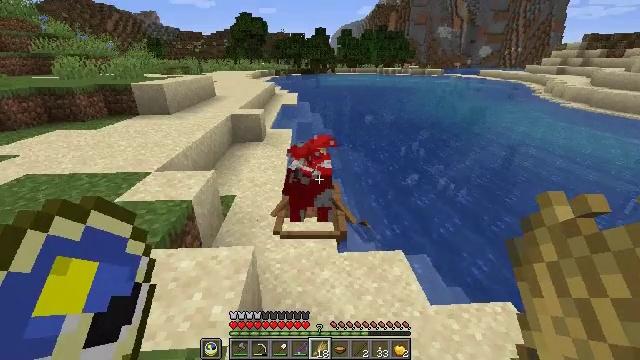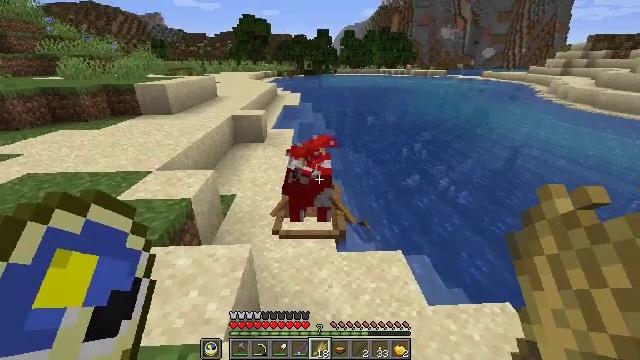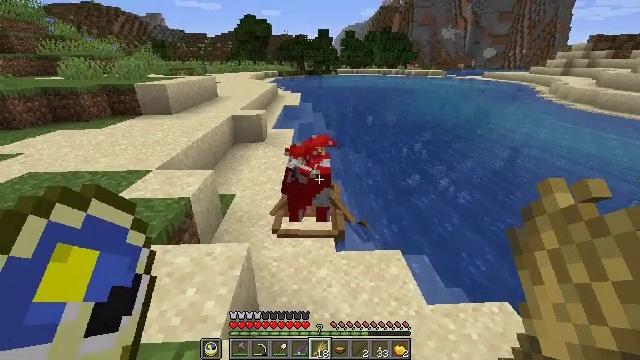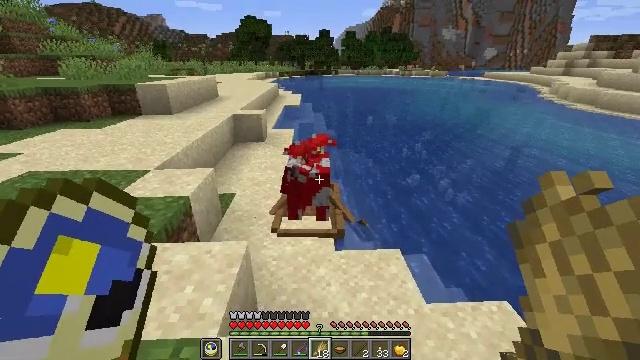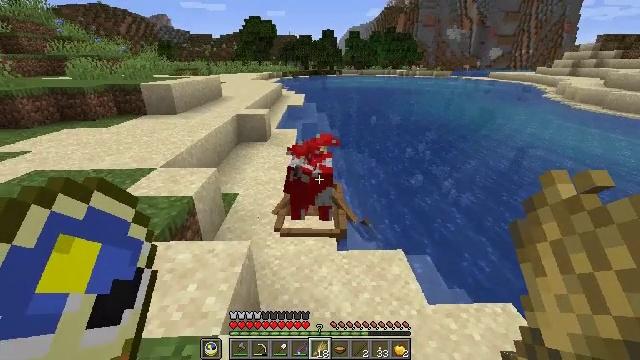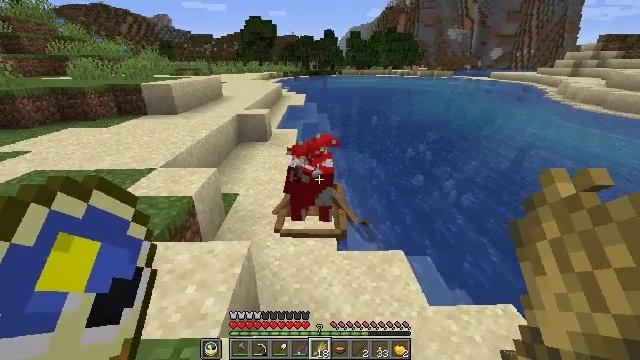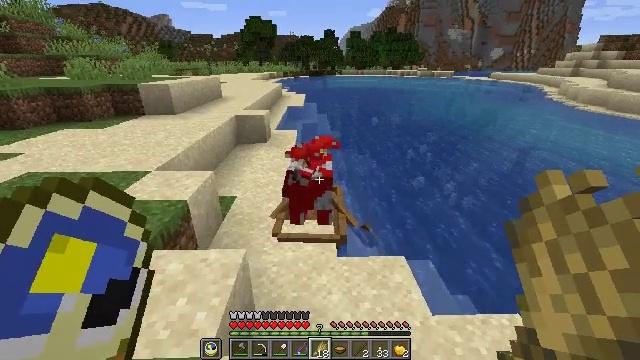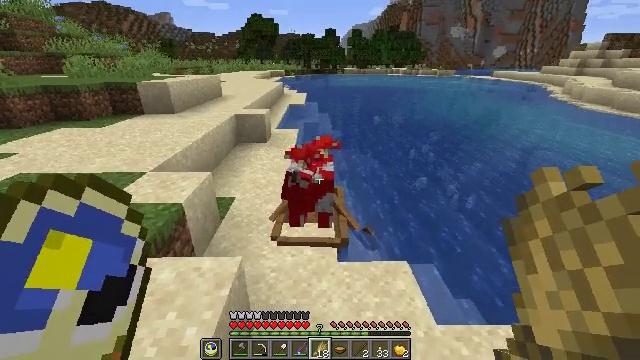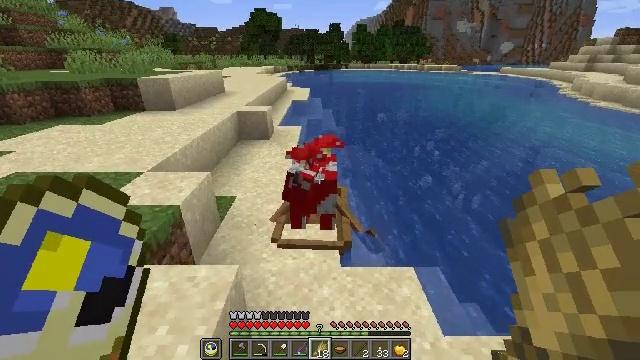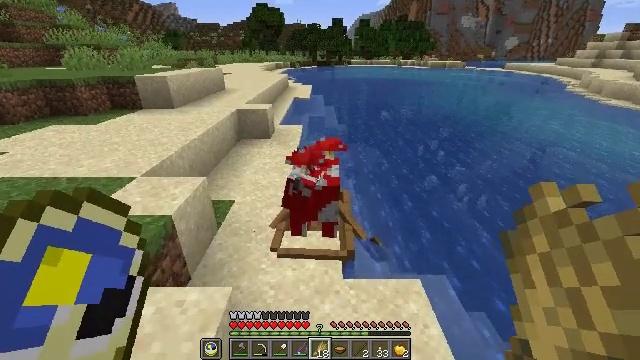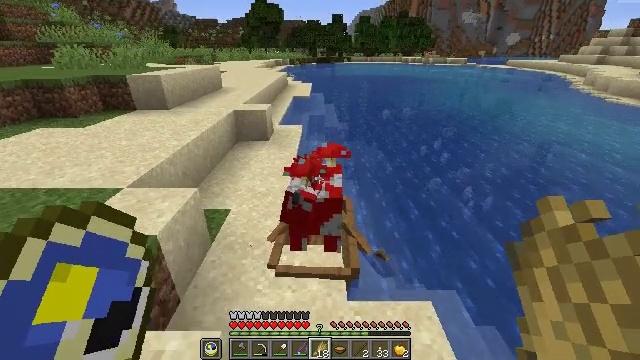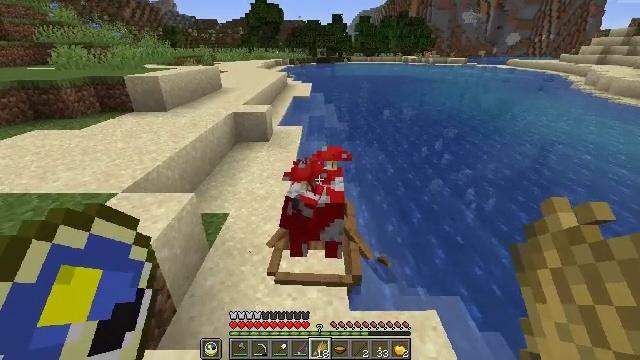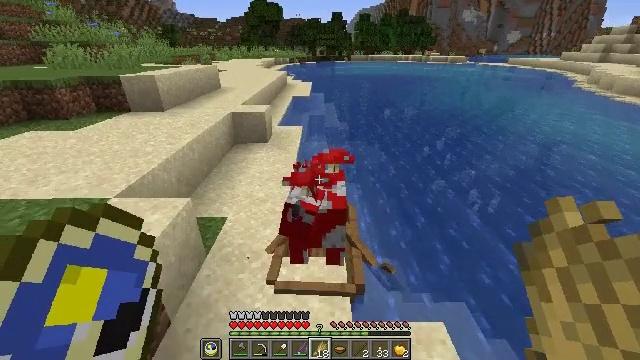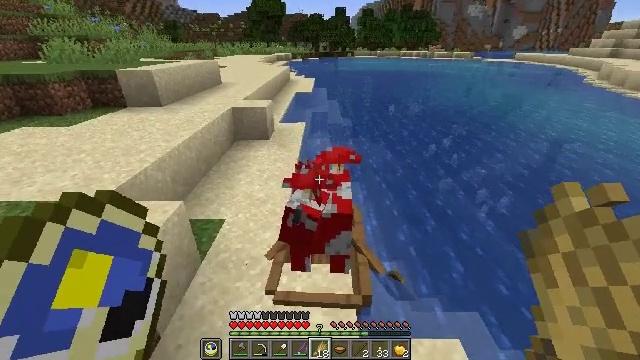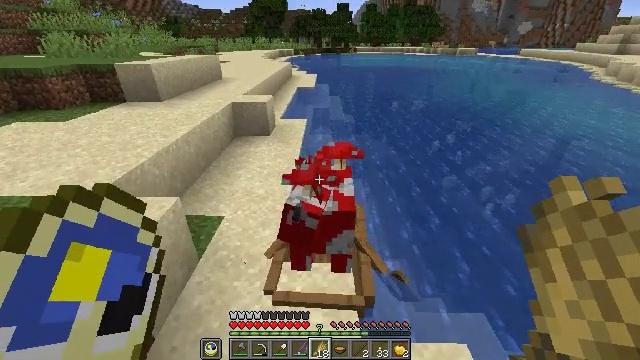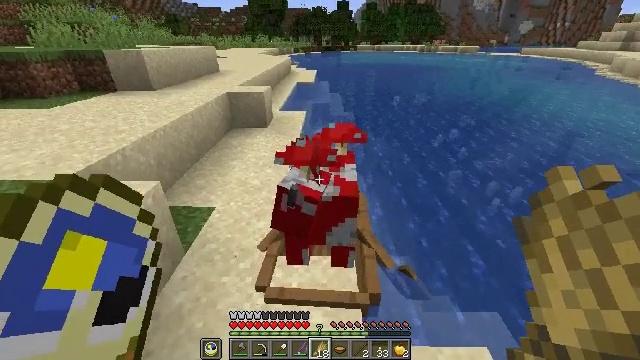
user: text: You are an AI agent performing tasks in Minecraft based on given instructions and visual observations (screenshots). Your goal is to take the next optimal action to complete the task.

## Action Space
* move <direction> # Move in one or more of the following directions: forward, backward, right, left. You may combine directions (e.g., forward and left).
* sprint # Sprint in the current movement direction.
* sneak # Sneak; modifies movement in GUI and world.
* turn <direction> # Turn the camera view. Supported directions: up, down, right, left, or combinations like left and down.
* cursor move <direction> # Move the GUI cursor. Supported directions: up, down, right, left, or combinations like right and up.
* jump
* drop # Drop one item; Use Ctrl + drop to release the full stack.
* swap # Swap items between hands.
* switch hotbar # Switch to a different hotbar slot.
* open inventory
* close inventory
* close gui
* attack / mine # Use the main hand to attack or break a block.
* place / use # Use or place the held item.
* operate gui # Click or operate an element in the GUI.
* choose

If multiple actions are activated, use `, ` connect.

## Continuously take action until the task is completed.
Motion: motion action
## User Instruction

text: Attack the oak door to gather it.
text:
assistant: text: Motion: no_op
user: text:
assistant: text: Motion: no_op
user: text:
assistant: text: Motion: no_op
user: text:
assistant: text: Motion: no_op
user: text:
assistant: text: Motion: move forward
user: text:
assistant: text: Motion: move forward
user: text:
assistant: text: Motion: move forward
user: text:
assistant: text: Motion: move forward
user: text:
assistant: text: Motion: move forward
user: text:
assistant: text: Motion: move forward
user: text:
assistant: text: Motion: move forward
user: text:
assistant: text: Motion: move forward
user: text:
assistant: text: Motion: move forward
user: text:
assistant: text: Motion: move forward
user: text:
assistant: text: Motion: move forward
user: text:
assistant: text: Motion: no_op
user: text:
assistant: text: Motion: no_op
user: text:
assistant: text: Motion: no_op
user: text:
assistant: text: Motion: no_op
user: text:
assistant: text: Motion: no_op
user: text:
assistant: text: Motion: turn up
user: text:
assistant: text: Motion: no_op
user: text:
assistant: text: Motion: no_op
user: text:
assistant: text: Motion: use / place
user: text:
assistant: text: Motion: use / place
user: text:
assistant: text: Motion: use / place
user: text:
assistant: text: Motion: no_op
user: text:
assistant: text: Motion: no_op
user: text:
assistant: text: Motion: no_op
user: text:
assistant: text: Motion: no_op